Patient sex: M
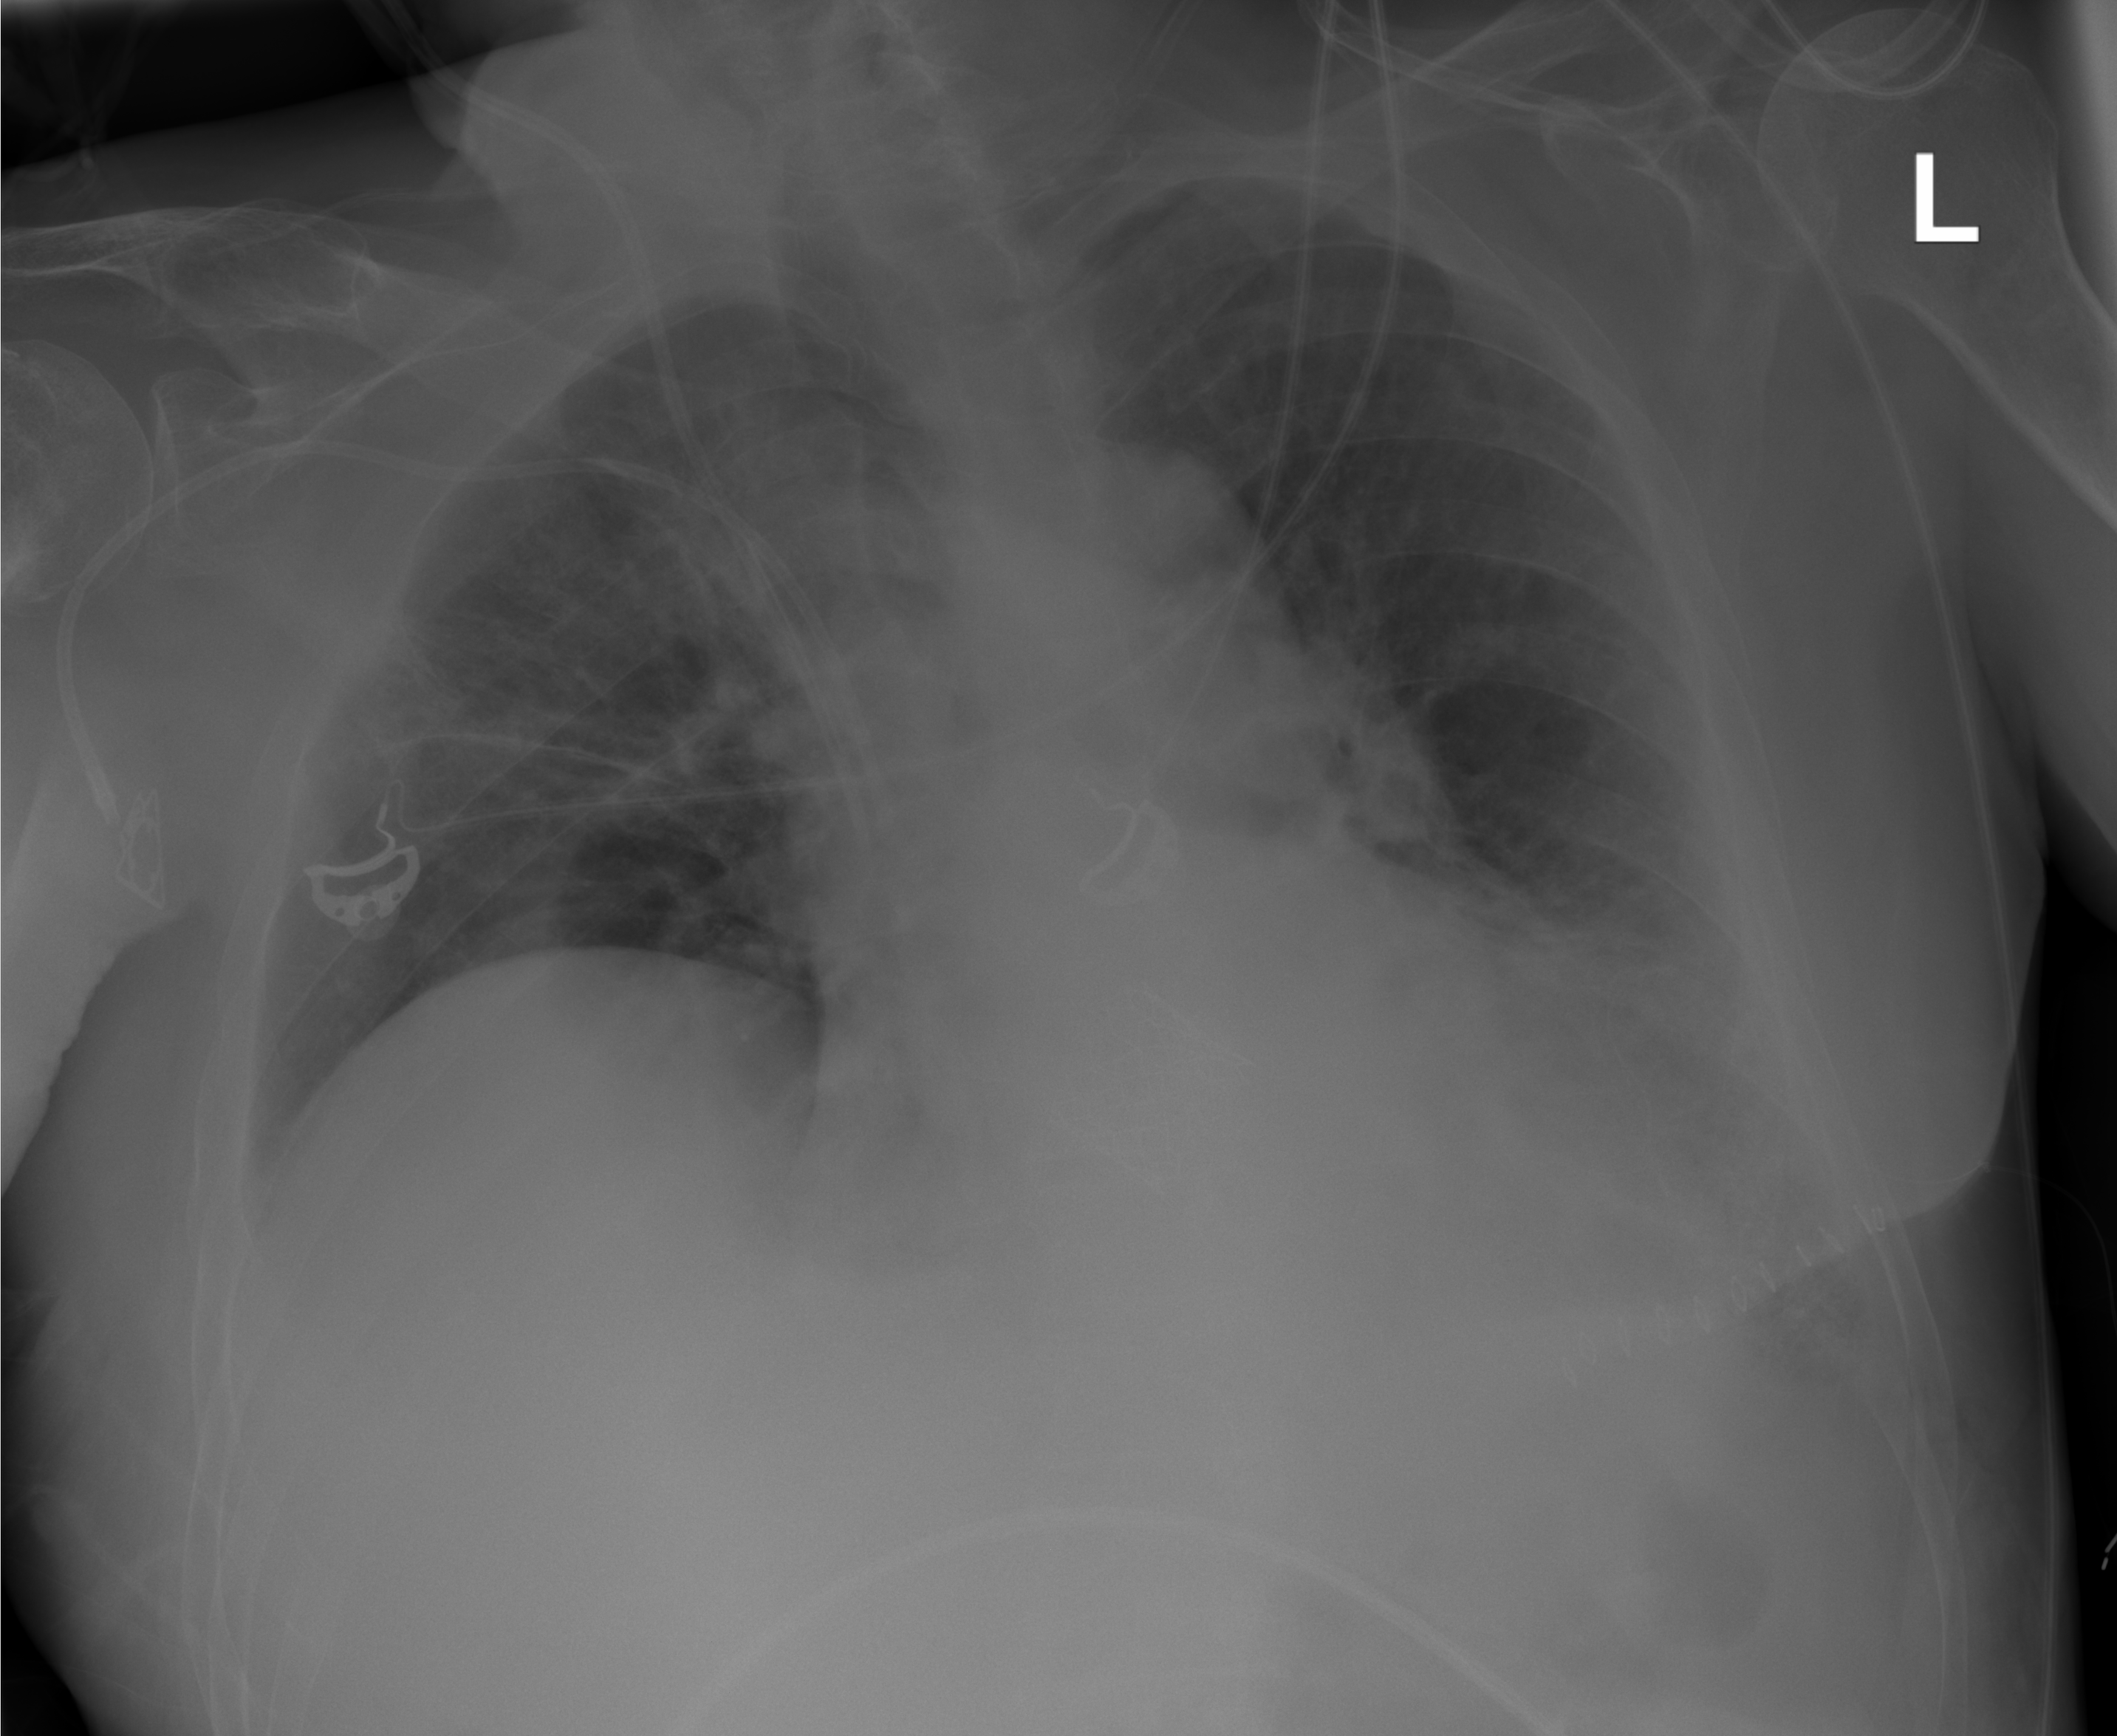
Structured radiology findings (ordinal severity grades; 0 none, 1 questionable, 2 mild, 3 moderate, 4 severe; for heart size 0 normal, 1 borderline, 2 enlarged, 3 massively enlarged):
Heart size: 2
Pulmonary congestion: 2
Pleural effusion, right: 0
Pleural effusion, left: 2
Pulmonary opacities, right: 0
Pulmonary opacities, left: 1
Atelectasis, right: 2
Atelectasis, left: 2